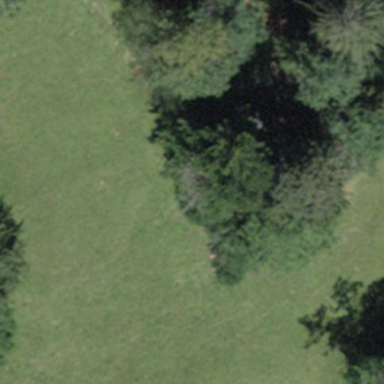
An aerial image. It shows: Beautiful meadow.